Question: I've got a problem in the formulation of my query; this is the scenario:

based on this db schema, I know the naming part sucks a little, but this is
a project which has been already kicked off, so I've to stick with that.
Now, my goal is to select all the characters with a determined pack_id and a certain category_id, i.e. all the characters from pack 1 in category 5, so this's my NSPredicate
'''
NSFetchRequest *request = [[NSFetchRequest alloc] init];
NSPredicate *predicate = [NSPredicate predicateWithFormat:@"(category_id == %@) AND (charRelationship.pack_id == %@)", [[cat valueForKey:@"category_id"] stringValue], curPack];
[request setEntity:[NSEntityDescription entityForName:@"Category" inManagedObjectContext:self.managedObjectContext]];
[request setPredicate:predicate];
NSError *error;
NSArray *result = [self.managedObjectContext executeFetchRequest:request error:&error];
'''
as soon as the compiler tries to execute the fetchRequest, it crashes and goes SIGABRT.
I really hate the fact that xcode is not even giving me a clue about the exception so that I could figure it out myself. So after blindly trying to fix it with no success, I wonder if there's anybody out there who could help me.
I've already red a ton of other threads on SO and elsewhere, but I couldn't find any solution.
thanks a lot
-k-
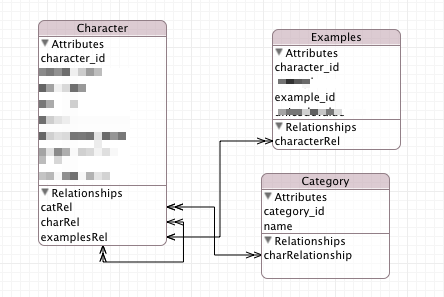
Answer: try using ANY for the relationship:
'''
NSPredicate *predicate = [NSPredicate predicateWithFormat:@"(category_id == %@) AND (ANY charRelationship.pack_id like %@)", [[cat valueForKey:@"category_id"] stringValue], curPack];
'''